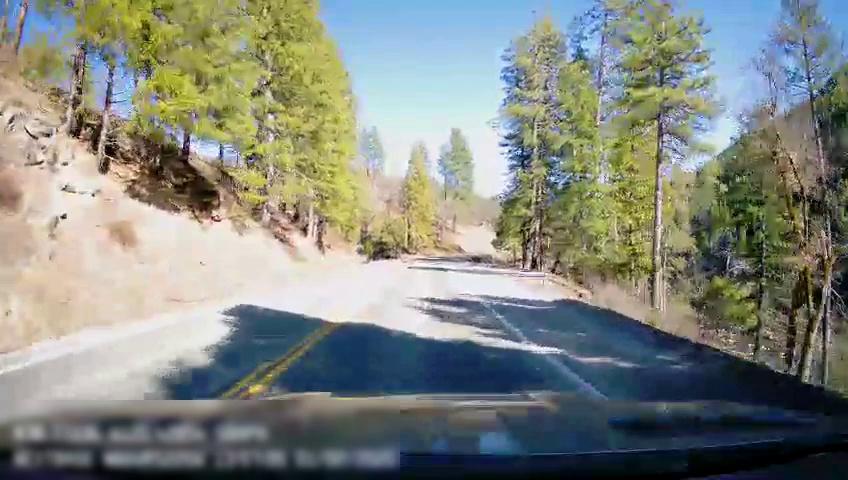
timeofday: Day
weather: Sunny
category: Drivable Space
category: Drivable Space
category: Lanes | Opposite Lane
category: Lanes | Current Lane
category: Lanes | Opposite Lane
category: Lanes | Current Lane